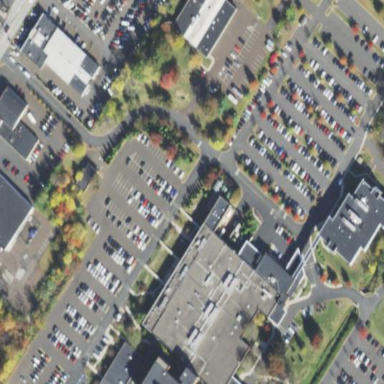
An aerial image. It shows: Healthcare facility identified as hospital.